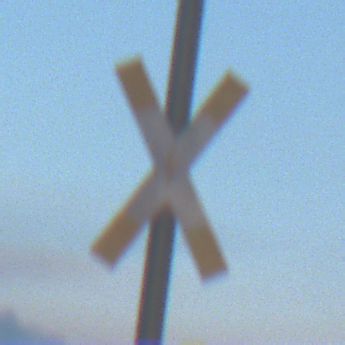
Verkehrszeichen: Andreaskreuz
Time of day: SunriseSunset
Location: Outdoor (Nature)
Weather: PartlyCloudy
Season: NotSpecified
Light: Natural